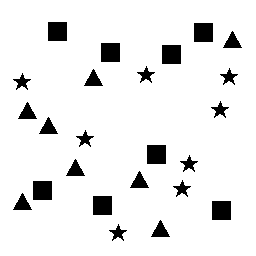
Squares: 8
Triangles: 8
Stars: 8
Total shapes: 24